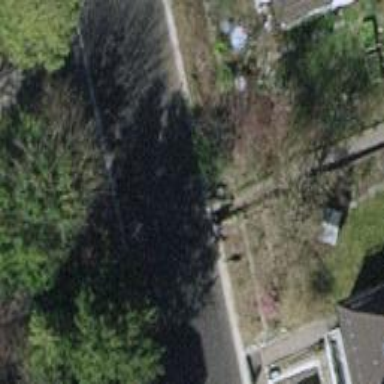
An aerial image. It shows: Residential road with asphalt surface. There is sidewalk on the left and opposite cycleway.